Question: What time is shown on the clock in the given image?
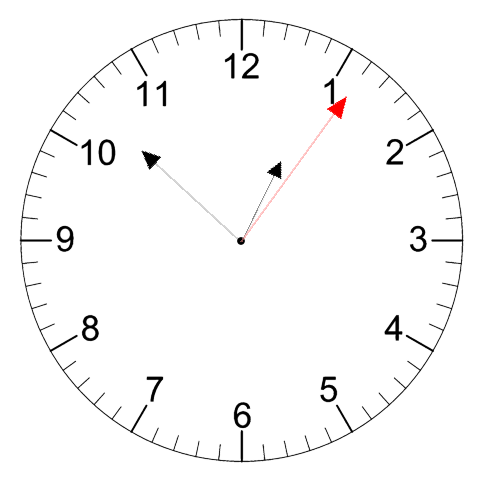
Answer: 12:52:06